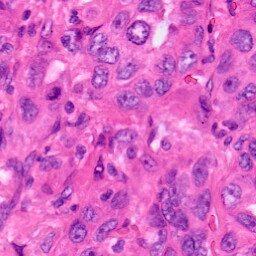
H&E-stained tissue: Lung